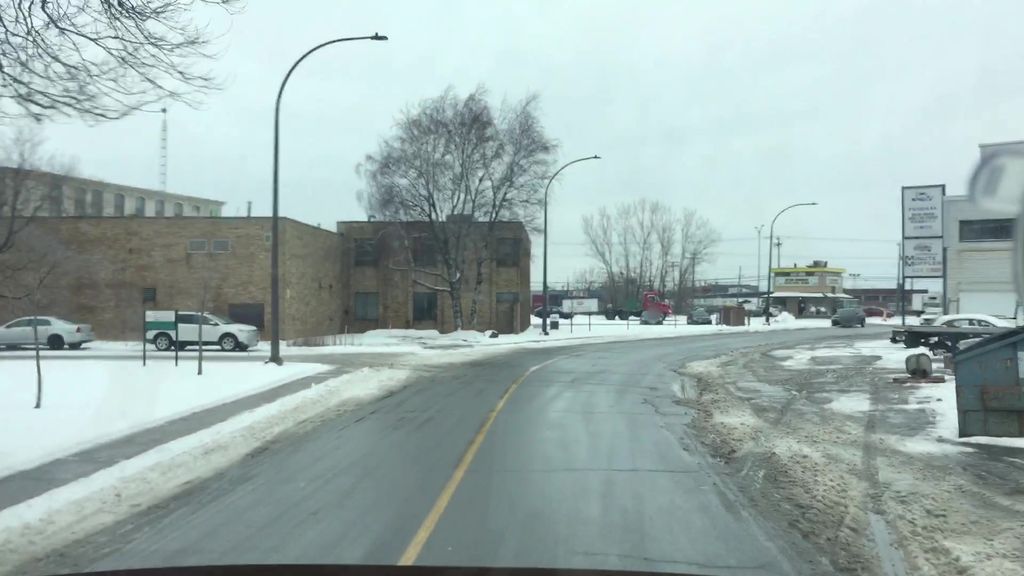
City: montreal